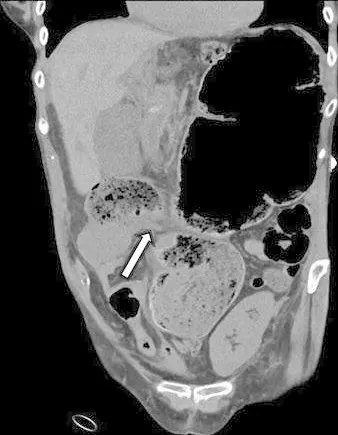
Abdominal/pelvis CT demonstrating significant dilatation of the cecum and proximal allograft ureter (arrow).
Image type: radiology (ct)